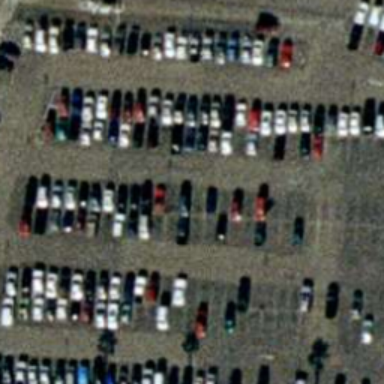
Lots of cars parked neatly in the parking lot .